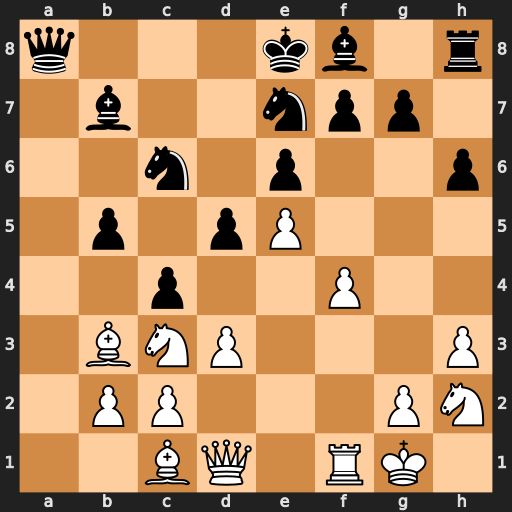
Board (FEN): q3kb1r/1b2npp1/2n1p2p/1p1pP3/2p2P2/1BNP3P/1PP3PN/2BQ1RK1
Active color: w
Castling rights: k
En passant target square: -
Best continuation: Nxb5 Kd8 dxc4